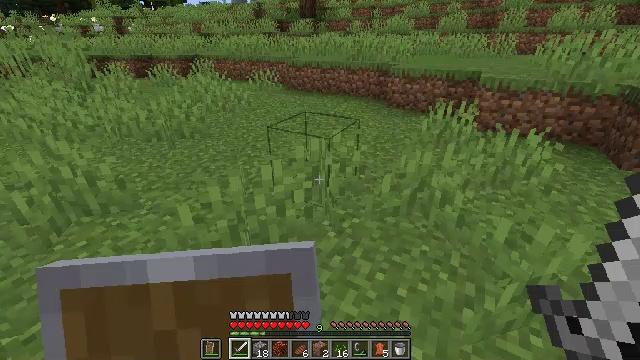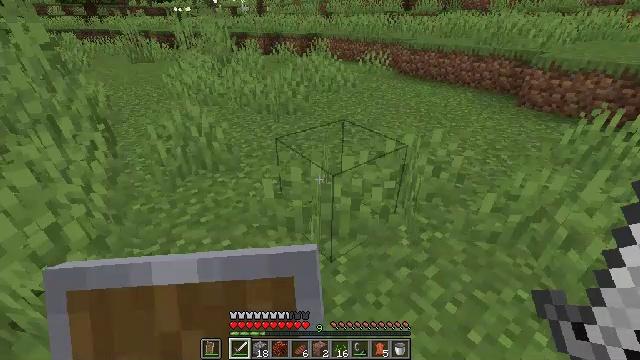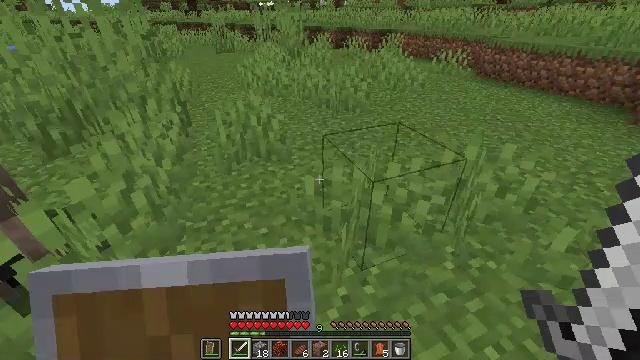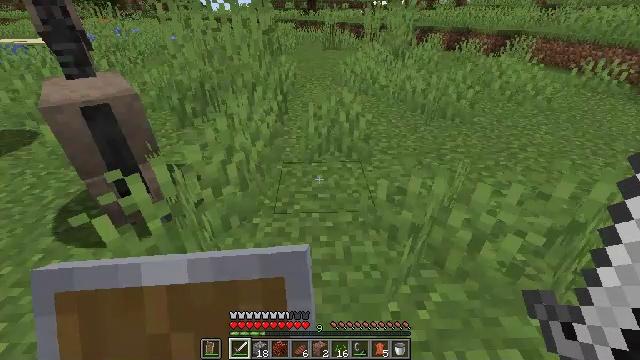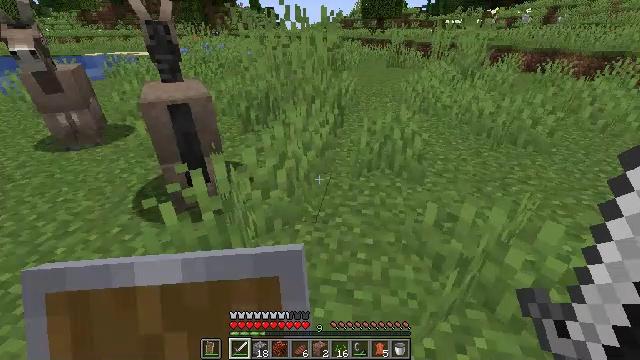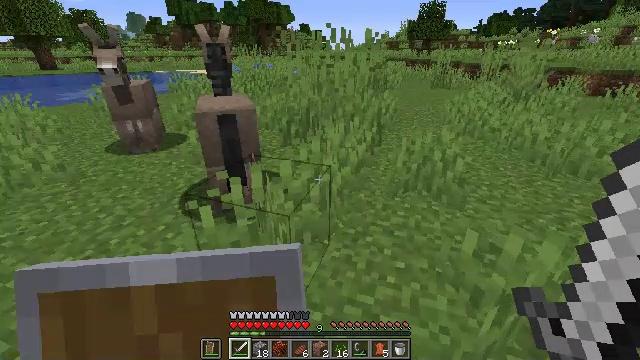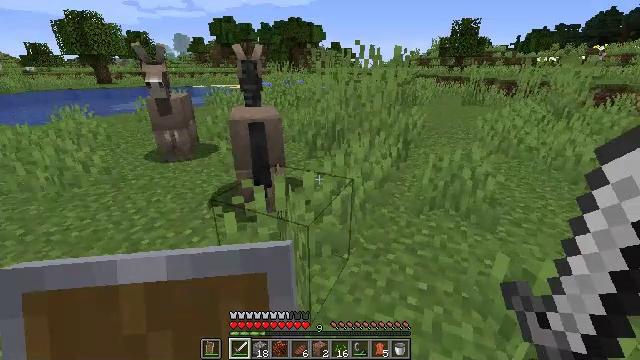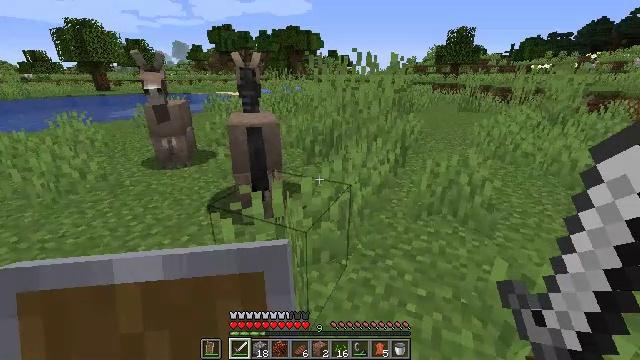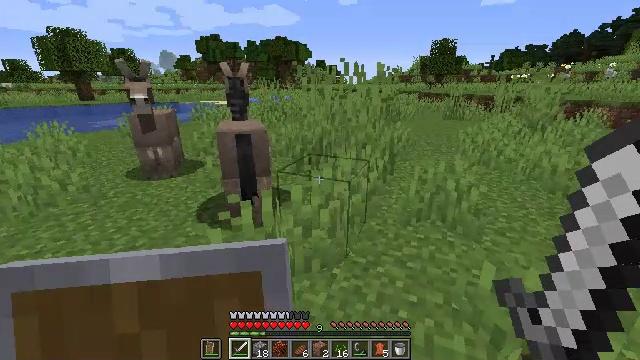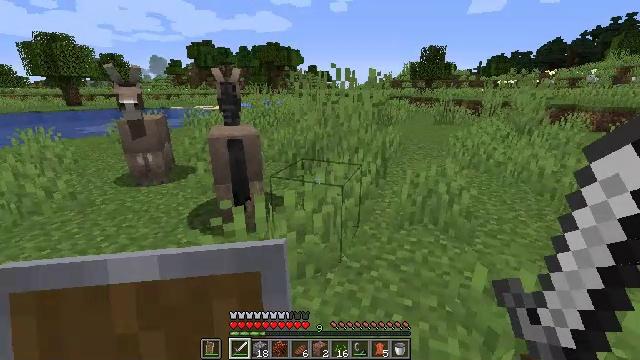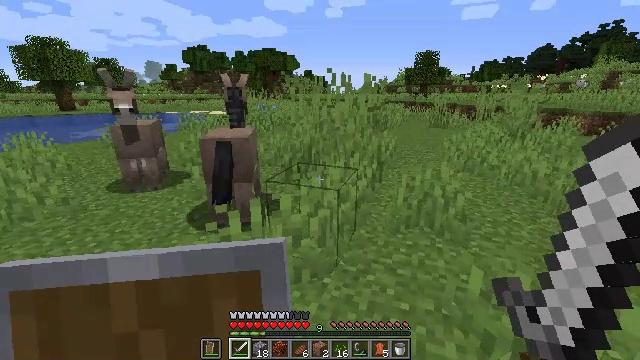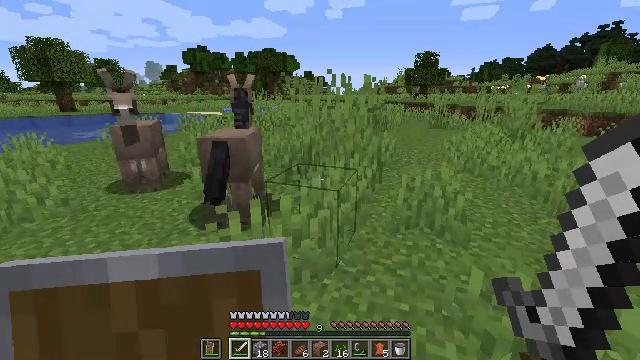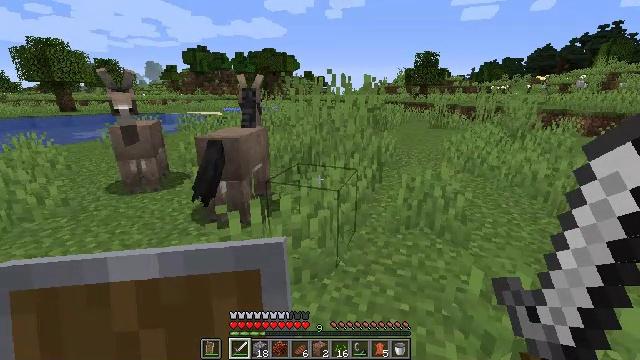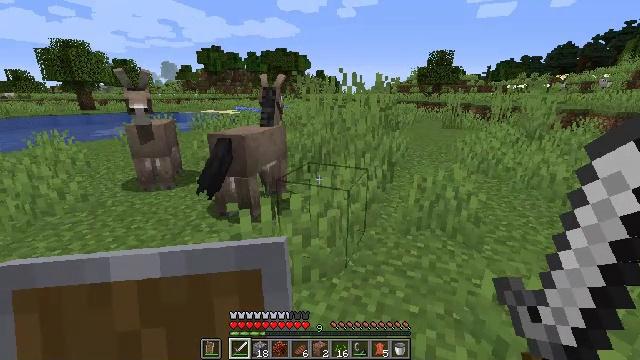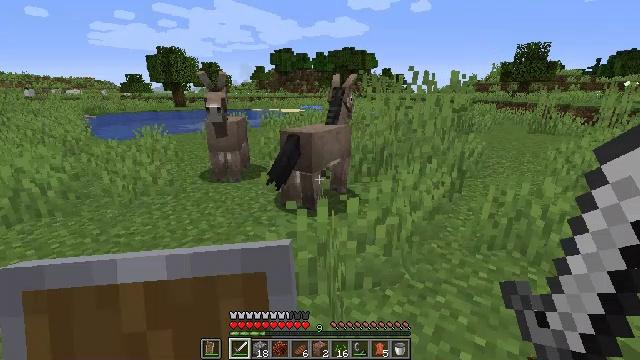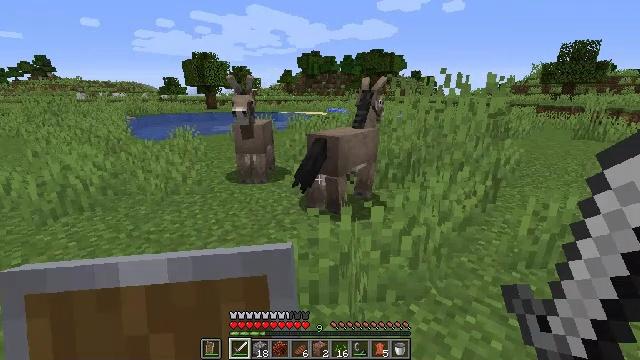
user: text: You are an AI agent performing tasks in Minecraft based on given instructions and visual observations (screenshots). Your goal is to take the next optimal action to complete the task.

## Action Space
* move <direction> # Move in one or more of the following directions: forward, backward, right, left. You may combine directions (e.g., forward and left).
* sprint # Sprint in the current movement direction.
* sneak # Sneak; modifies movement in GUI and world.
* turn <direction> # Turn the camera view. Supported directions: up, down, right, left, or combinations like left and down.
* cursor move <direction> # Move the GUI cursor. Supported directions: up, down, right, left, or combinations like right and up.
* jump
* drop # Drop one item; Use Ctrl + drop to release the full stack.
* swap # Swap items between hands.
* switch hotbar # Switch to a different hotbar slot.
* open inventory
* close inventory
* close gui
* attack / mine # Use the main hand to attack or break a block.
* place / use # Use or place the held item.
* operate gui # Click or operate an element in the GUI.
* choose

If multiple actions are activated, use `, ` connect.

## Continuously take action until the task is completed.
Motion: motion action
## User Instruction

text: Gather oak logs from trees.
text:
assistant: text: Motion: turn left and down
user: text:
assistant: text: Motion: turn left
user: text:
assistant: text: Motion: turn left
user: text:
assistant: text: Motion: turn left and up
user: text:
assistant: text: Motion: turn left and up
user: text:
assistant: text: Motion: turn left and up
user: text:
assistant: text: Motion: turn up
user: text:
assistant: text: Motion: turn right and up
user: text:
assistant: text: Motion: turn right and up
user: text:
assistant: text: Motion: no_op
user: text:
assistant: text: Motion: no_op
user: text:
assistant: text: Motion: no_op
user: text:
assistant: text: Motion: turn left
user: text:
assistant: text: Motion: move forward, turn left
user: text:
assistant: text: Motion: move forward, turn left
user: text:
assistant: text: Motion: move forward, turn up
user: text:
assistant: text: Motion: move forward, turn up
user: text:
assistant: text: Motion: move forward, turn up
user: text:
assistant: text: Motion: move forward, turn right
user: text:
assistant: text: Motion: move forward, turn right
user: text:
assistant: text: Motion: turn right
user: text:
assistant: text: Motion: turn right
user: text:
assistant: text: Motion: no_op
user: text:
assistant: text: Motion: turn left and down
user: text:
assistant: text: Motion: move forward
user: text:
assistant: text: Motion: move forward, turn left
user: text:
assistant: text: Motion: move forward, turn left
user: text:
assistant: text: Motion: move forward, turn left
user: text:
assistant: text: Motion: move forward, turn left
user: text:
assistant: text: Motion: move forward